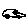
Label: car